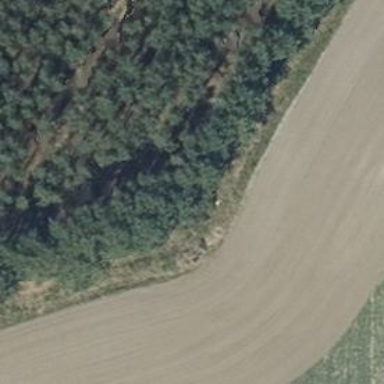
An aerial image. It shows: Hunting stand.